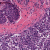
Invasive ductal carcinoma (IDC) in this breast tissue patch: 0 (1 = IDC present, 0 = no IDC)